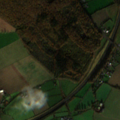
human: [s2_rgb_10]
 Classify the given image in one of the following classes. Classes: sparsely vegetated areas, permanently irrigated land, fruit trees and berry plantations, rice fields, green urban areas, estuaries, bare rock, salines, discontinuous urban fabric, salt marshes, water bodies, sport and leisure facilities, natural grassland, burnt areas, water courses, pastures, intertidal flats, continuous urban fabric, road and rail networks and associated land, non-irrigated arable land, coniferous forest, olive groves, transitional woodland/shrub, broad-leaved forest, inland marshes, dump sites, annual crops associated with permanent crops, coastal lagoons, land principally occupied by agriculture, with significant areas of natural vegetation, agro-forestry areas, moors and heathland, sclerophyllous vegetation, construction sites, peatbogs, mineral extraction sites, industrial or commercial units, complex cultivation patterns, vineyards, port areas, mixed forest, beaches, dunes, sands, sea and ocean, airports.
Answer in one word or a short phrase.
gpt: road and rail networks and associated land, non-irrigated arable land, pastures, broad-leaved forest